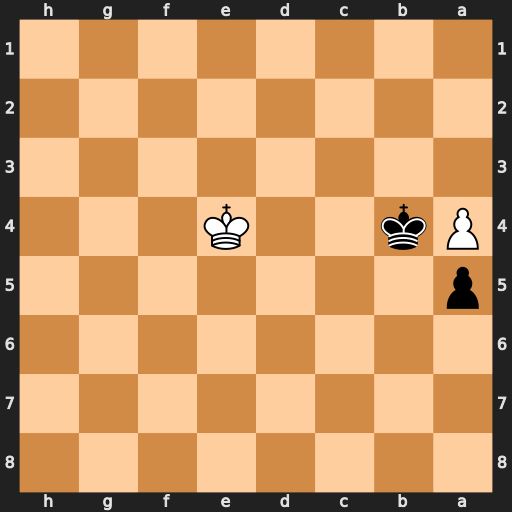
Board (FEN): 8/8/8/p7/Pk2K3/8/8/8
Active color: b
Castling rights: -
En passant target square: -
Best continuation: Kxa4 Kd3 Kb3 Kd2 Kb2